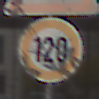
Verkehrszeichen: Geschwindigkeit120
Zusatzzeichen oben: SeitenwindVonRechts
Umgebung: Outdoor, Urban
Tageszeit: MorningAfternoon
Wetter: Overcast
Licht: Natural
Jahreszeit: NotSpecified
Kontrast: LowContrast